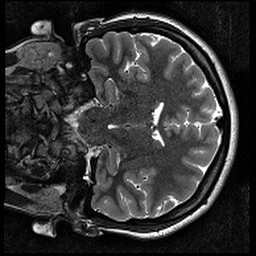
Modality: T2w
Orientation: coronal